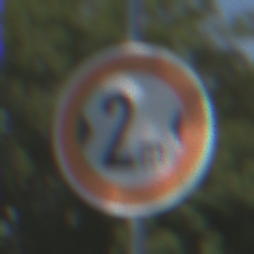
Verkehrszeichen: TatsaechlicheBreite2
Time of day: Midday
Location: Outdoor (Nature)
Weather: Clear
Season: NotSpecified
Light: Natural